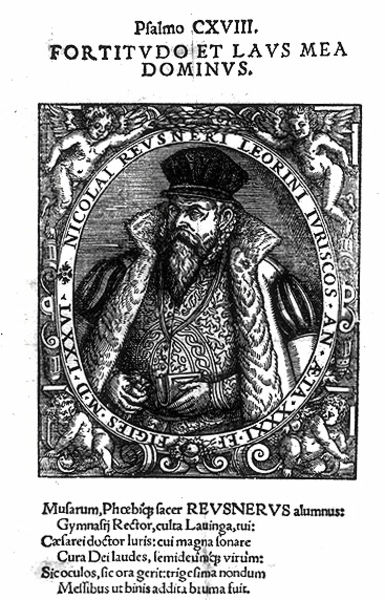
Titel: Bildnis des Nikolaus Reusner
Künstler: Tobias Stimmer
Institution: (Seriendruck)
Schlagwörter: flügel, mann, weiß, hut, kleid, schwarz, ornament, bart, jacke, mütze, band, kleidung, kragen, pelz, rahmen, vollbart, ärmel, bildnis, hände, portrait, porträt, halbfigur, mantel, puffärmel, renaissance, kreis, oval, rund, engel, holzschnitt, schrift, italien, kette, grafik, graphik, kaiser, könig, inschrift, dekor, gestreift, revers, name, buch, druck, schraffur, radierung, stich, titel, seite, text, buchdruck, pelzmantel, voluten, aufklärung, emblem, putti, doktor, latein, rocaille, schirft, prachtvoll, umschrift, italienisch, prächtig, schriftband, lob, psalm, schrfit, nikolaus, lehrbuch, ruck, humanismus, rollwerk, ovel, nikolai, fortitudo, nicolaus, gänsebauch, renausance, nicolai, peusner, reusner, reusnerus, revsnerus, letein, dominus, domijus, mayestätisch, fortitudo et laus mea dominus, nicolai reusneri, psalmo